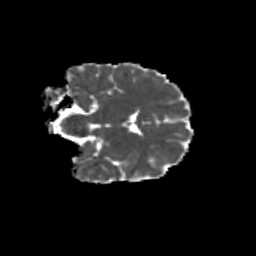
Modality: MD
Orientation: coronal
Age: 12
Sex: male
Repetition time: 9.5 s
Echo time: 0.089 s